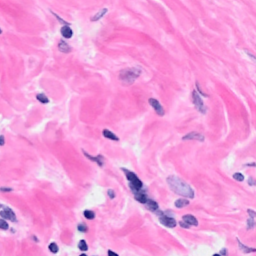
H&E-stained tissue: Breast